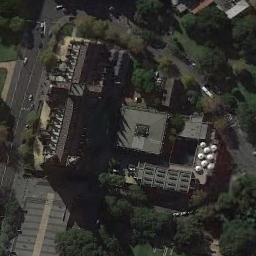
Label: church